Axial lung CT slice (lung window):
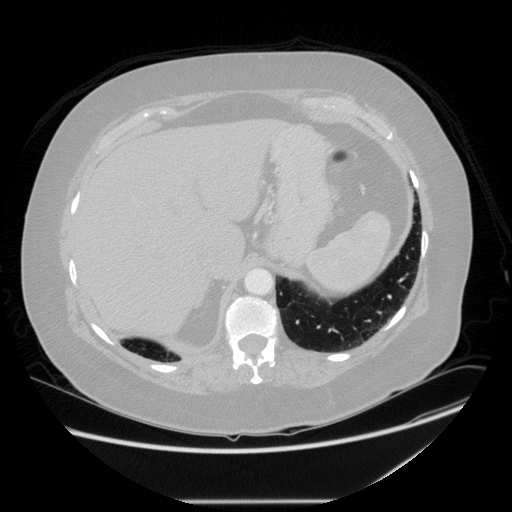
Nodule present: no